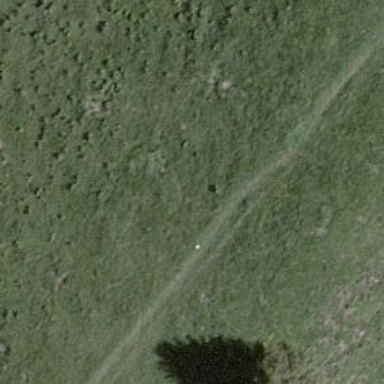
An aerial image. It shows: Path covered with grass.